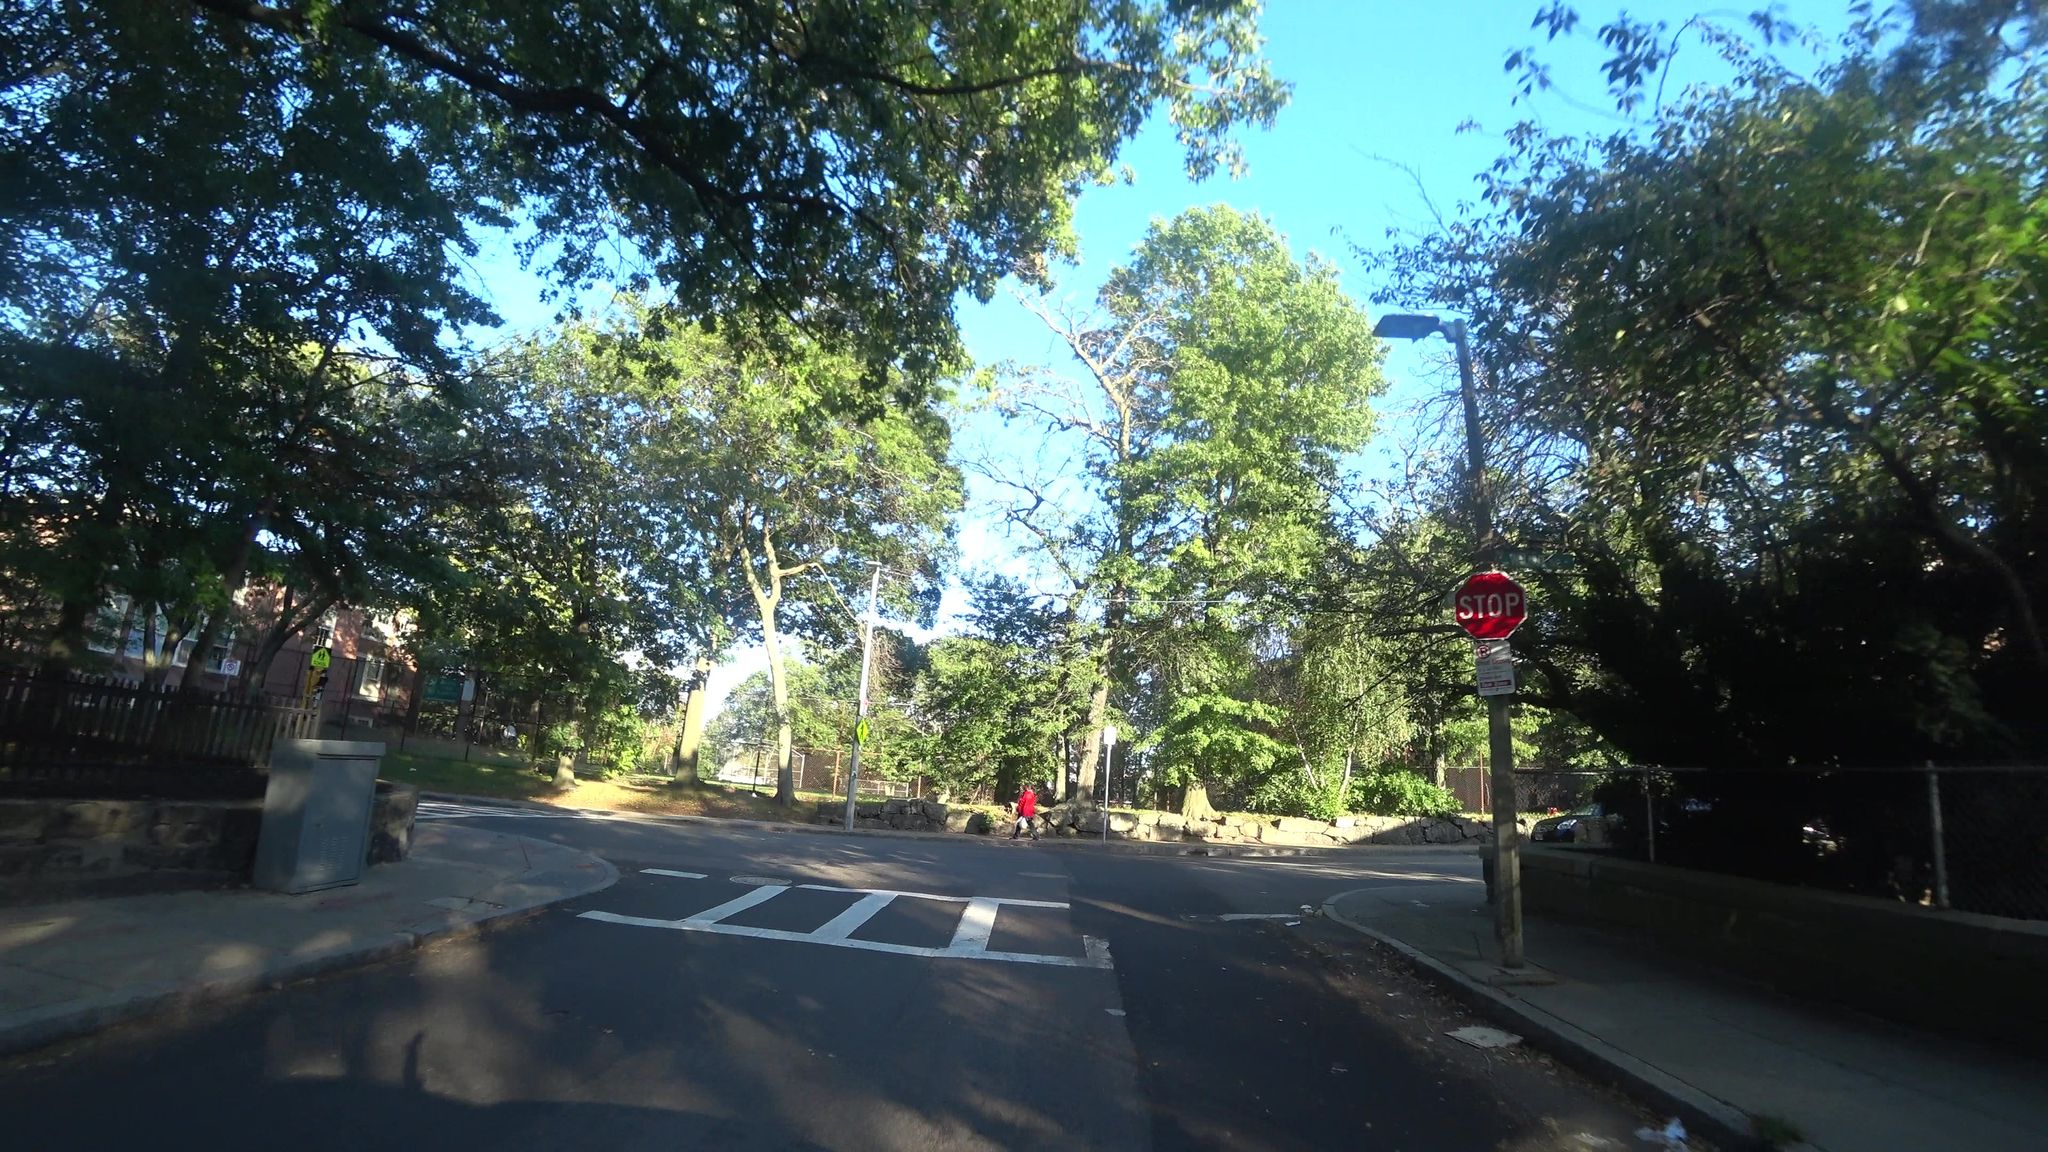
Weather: clear
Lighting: day
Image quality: slightly poor
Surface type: driving surface
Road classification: residential
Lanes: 2
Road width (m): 12.2
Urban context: urban centre
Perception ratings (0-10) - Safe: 7.5, Lively: 6.03, Beautiful: 9.69, Boring: 2.87, Depressing: 3.15, Wealthy: 7.88